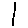
Label: line